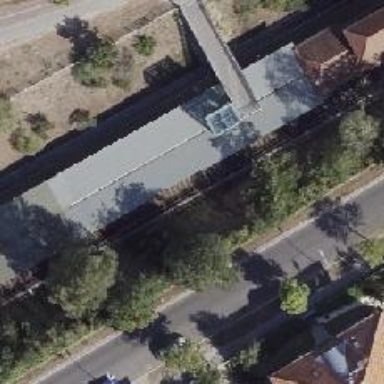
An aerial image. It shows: Public transport stop position along the railway.